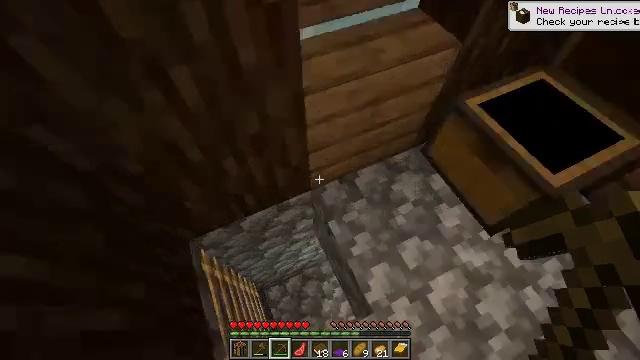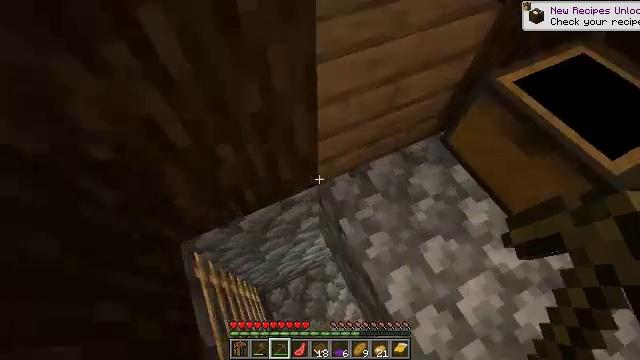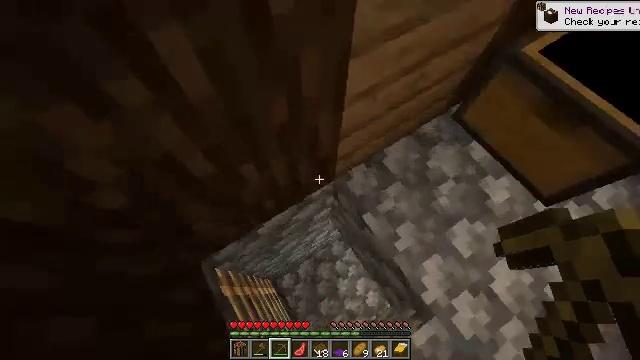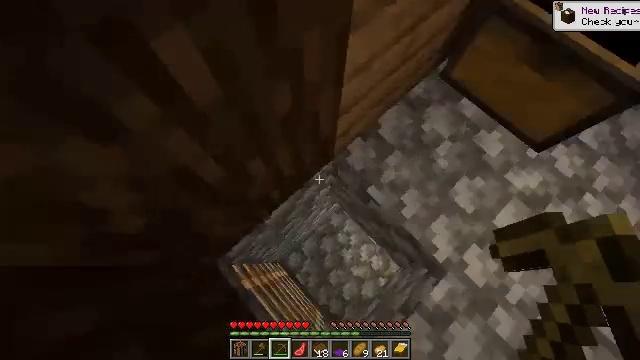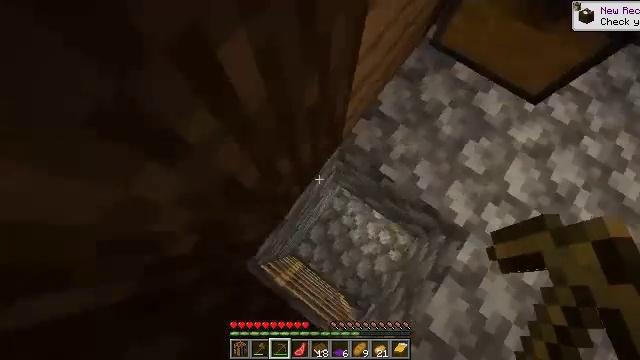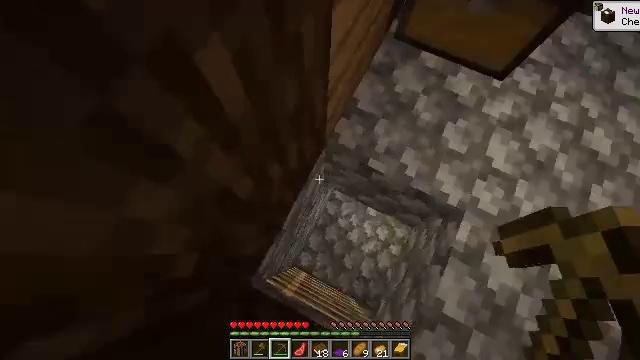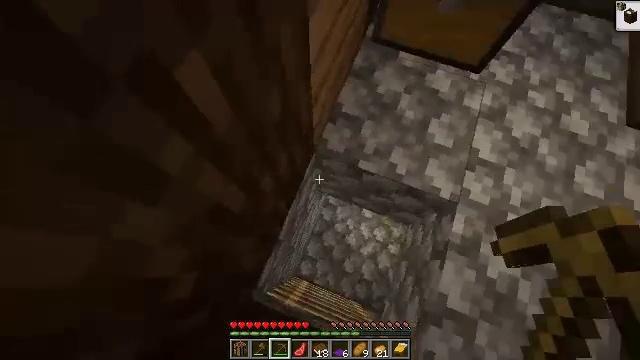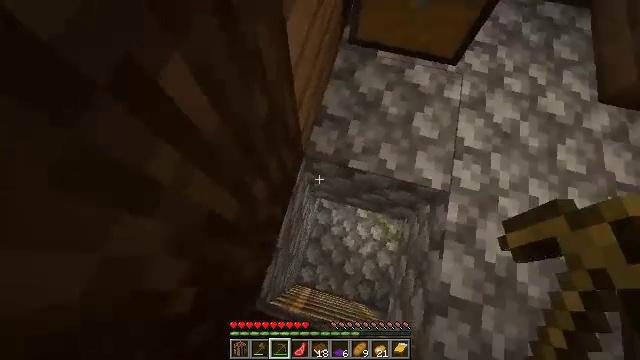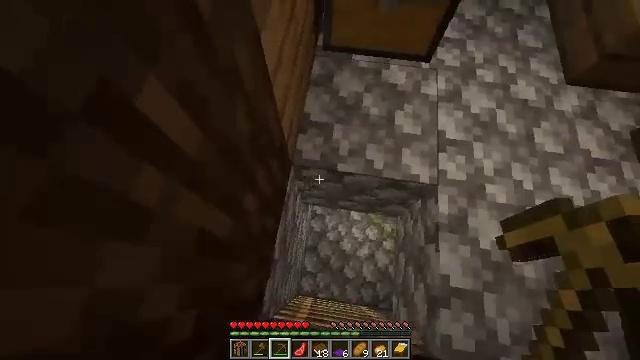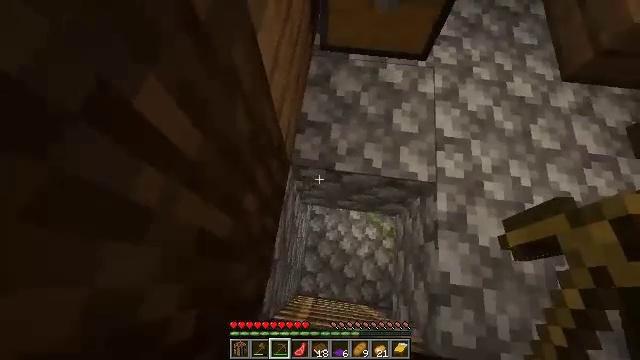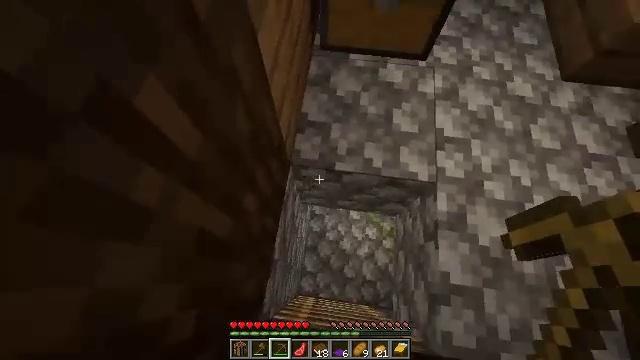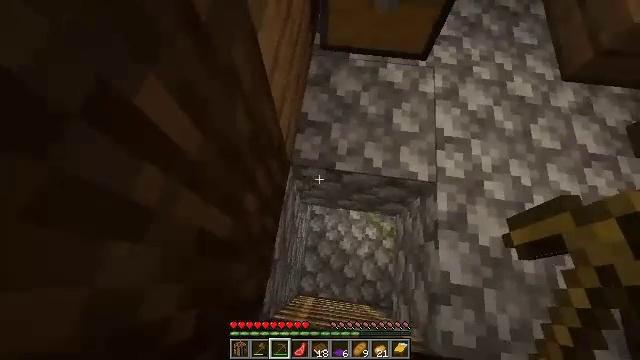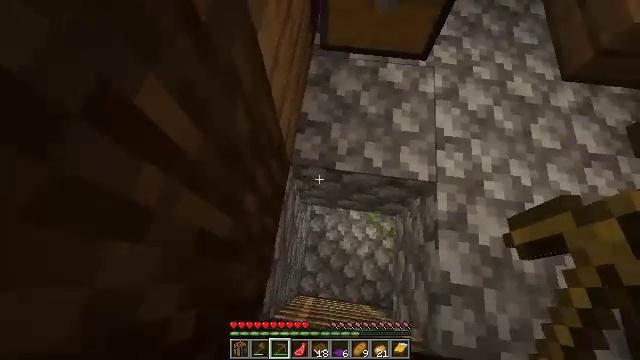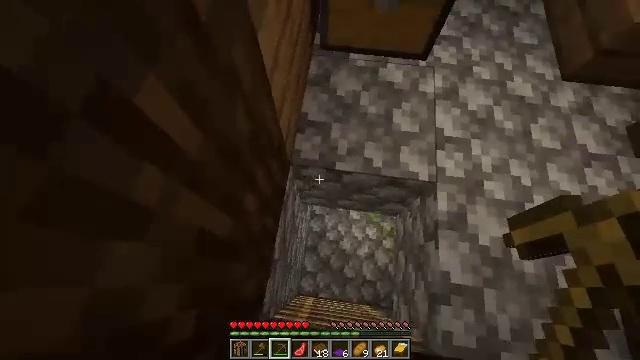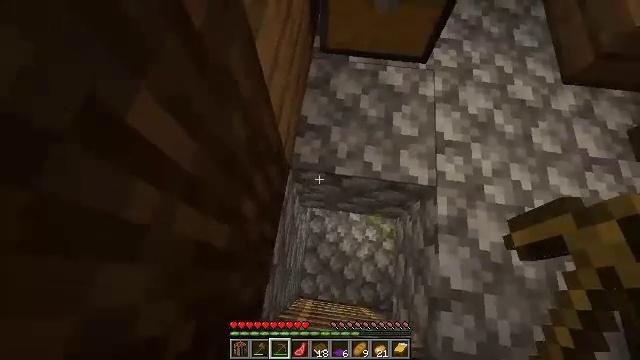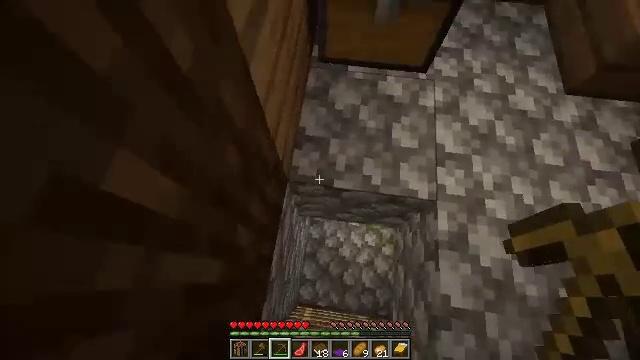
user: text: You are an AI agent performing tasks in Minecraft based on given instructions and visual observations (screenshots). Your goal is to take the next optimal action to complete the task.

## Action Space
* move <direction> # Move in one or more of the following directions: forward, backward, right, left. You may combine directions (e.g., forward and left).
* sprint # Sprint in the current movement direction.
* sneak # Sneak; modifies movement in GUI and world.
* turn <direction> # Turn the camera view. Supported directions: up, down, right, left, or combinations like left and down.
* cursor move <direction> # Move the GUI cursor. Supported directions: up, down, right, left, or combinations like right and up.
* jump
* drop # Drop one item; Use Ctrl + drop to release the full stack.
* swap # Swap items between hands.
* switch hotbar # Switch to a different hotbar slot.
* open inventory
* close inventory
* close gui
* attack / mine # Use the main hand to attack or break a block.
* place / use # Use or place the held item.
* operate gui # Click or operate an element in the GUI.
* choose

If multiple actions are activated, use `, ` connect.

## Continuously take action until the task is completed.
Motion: motion action
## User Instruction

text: Gather the purple carpet by attacking it.
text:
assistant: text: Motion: move forward and move left
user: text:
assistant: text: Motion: move left, turn right and down
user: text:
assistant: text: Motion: move left, turn right and down
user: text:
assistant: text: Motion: turn right and down
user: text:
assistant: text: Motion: turn right and up
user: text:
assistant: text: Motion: turn right and up
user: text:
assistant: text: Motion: turn right and up
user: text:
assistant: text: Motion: turn right and up
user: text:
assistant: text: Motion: no_op
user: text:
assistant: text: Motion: no_op
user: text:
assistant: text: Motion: no_op
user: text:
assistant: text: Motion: no_op
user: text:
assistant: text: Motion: no_op
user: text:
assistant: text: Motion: move forward
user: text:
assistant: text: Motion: move forward
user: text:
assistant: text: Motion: no_op
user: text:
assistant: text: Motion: turn right
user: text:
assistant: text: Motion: turn right
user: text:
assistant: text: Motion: no_op
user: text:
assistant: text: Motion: turn right
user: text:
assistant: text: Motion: turn right
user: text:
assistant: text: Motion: turn right
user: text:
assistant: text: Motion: no_op
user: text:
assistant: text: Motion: turn right and up
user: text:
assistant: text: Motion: turn right and up
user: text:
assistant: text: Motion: turn right and up
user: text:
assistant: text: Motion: turn right and up
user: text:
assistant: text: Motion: no_op
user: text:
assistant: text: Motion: no_op
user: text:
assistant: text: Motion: no_op